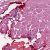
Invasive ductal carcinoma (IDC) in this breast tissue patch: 0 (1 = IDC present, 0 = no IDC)